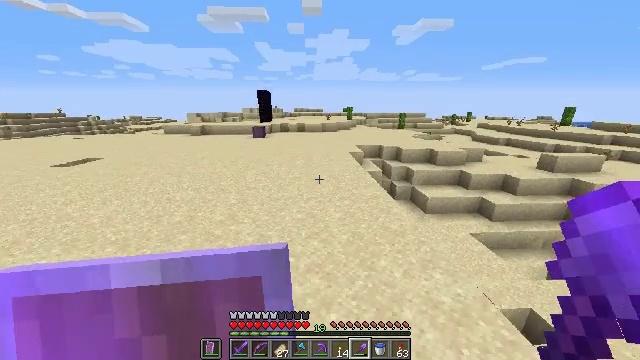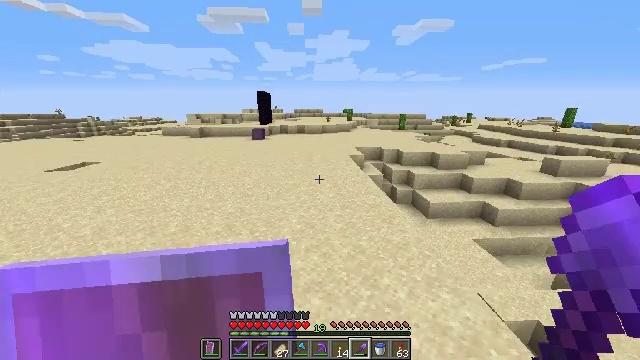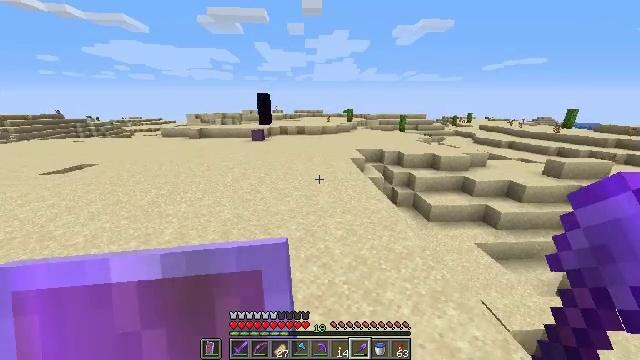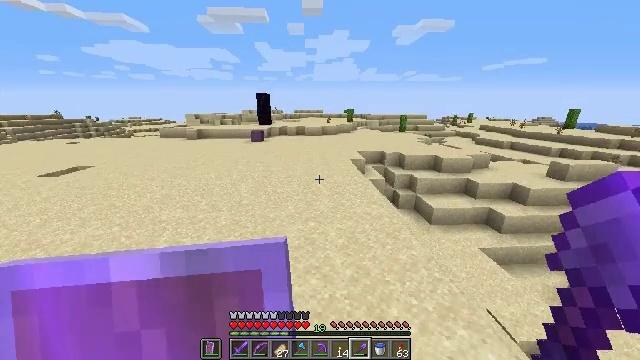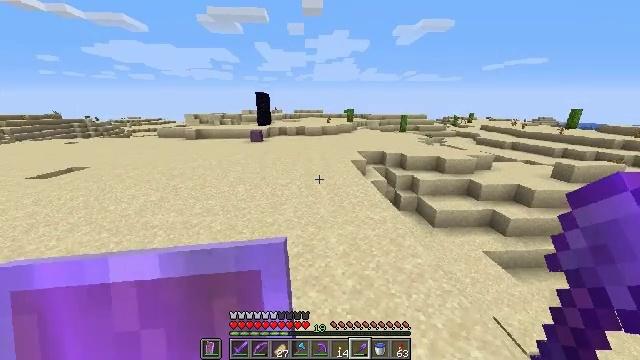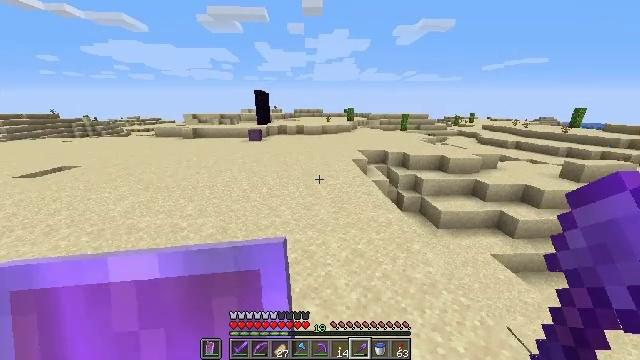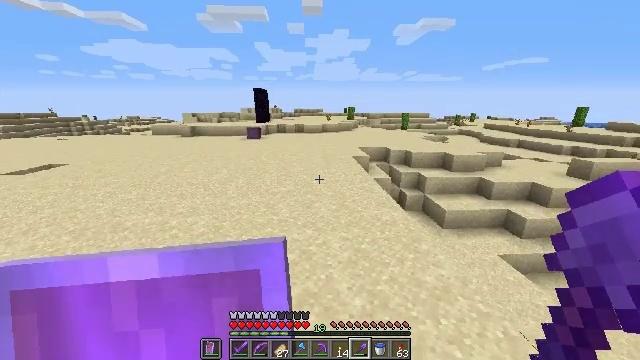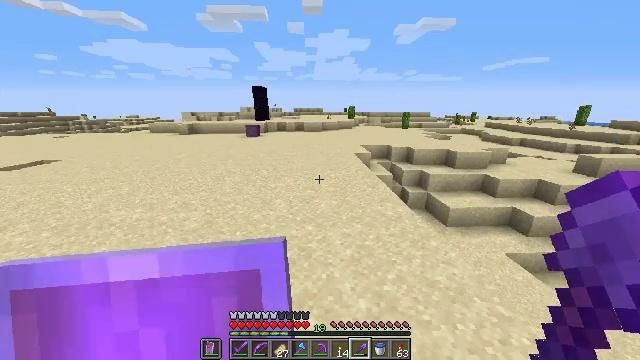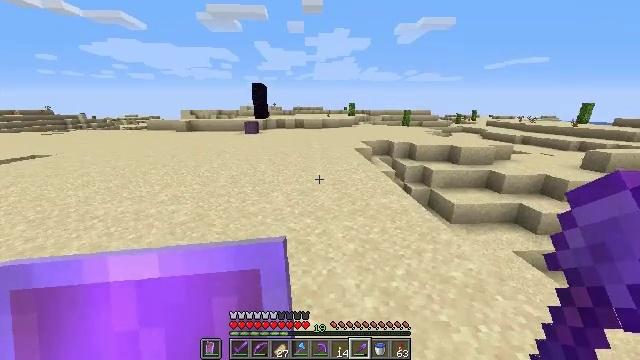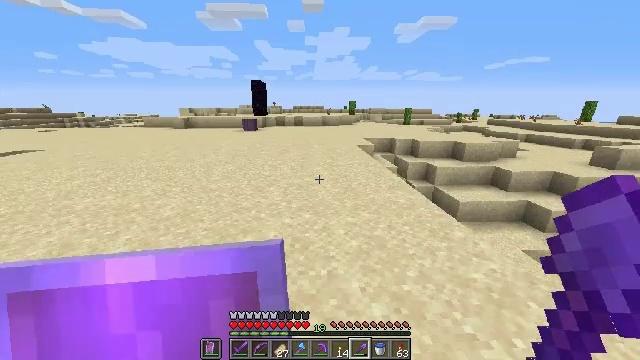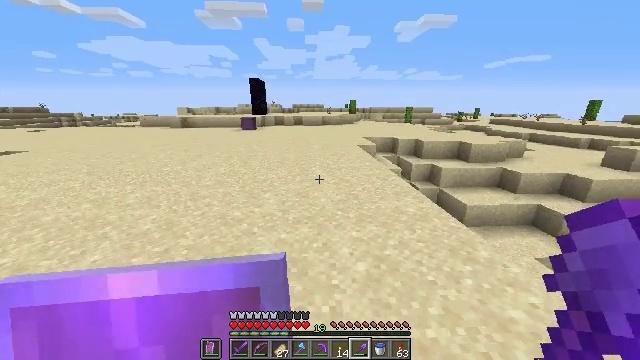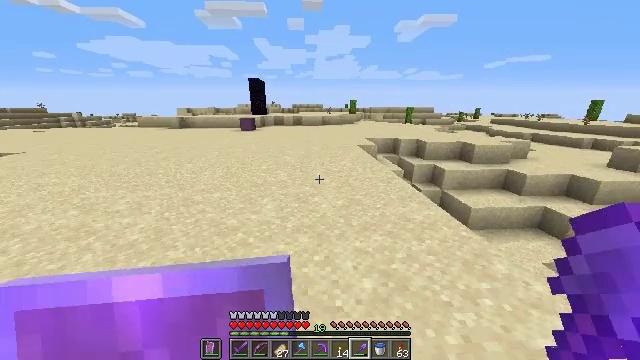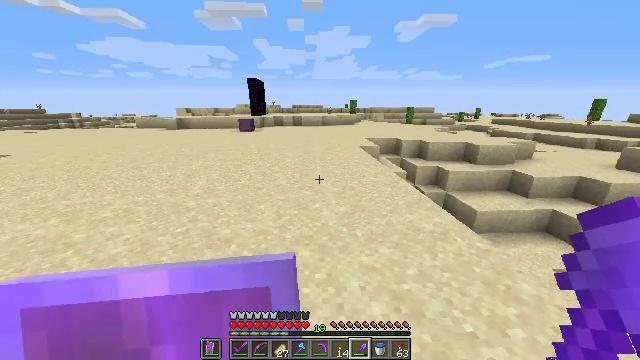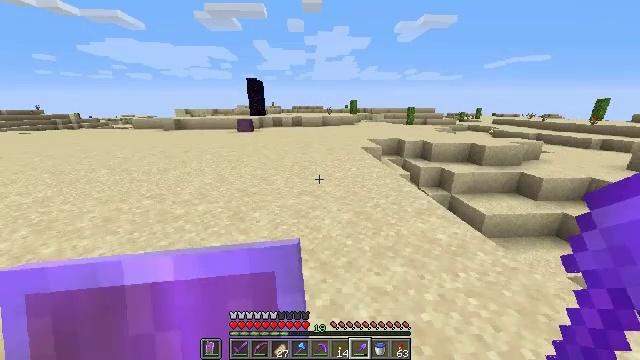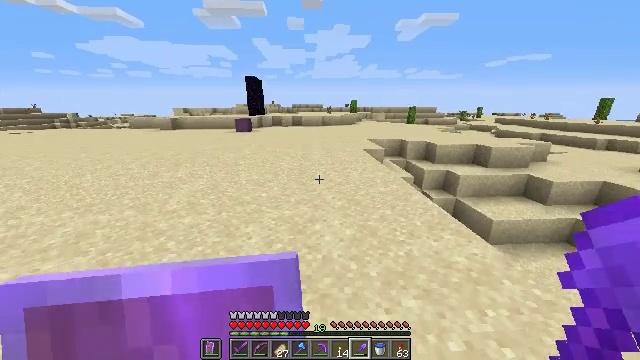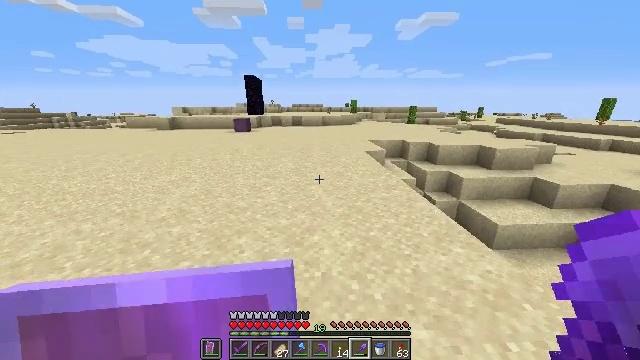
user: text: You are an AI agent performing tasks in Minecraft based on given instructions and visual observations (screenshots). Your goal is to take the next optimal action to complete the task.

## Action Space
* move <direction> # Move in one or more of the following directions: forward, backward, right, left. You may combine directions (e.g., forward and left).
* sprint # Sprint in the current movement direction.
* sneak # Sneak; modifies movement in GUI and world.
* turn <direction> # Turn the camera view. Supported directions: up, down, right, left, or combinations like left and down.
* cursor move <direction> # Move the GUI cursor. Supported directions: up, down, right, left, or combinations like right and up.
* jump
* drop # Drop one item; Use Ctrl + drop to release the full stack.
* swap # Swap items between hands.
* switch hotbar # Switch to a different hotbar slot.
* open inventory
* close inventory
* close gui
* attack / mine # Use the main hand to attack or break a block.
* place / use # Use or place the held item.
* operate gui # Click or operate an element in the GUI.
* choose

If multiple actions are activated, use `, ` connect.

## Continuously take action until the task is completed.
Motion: motion action
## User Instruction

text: Break the sand block.
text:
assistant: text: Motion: move forward, sprint, jump
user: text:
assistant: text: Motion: move forward, sprint, jump
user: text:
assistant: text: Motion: move forward, sprint, jump
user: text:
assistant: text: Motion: move forward, sprint, jump
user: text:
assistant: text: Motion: move forward, sprint, jump
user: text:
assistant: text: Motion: move forward, sprint
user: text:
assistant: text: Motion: move forward, sprint
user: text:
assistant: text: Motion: move forward, sprint
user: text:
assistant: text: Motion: move forward, sprint
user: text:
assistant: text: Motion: move forward, sprint
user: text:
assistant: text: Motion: move forward, sprint
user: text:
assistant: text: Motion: move forward, sprint
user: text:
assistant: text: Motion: move forward, sprint
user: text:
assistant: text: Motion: move forward, sprint
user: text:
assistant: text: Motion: move forward, sprint
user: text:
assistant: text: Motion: move forward, sprint, jump
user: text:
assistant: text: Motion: move forward, sprint, jump
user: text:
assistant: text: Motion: move forward, sprint, jump
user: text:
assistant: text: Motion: move forward, sprint, jump
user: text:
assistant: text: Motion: move forward, sprint, jump
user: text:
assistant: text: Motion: move forward, sprint, jump
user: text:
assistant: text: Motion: move forward, sprint, jump
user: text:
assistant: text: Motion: move forward, sprint, jump
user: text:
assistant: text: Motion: move forward, sprint, jump
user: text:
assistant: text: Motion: move forward, sprint
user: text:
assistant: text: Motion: move forward, sprint
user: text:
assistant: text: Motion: move forward, sprint
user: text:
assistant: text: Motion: move forward, sprint
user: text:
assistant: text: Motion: move forward, sprint, jump
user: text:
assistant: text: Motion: move forward, sprint, jump